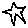
Label: star